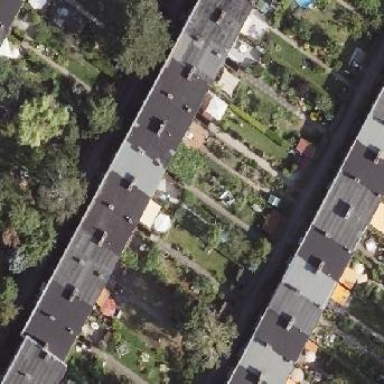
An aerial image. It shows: Residential garden.